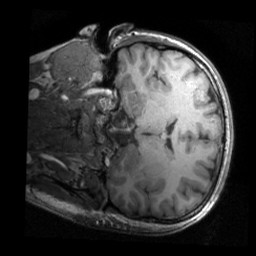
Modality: T1w
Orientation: coronal
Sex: female